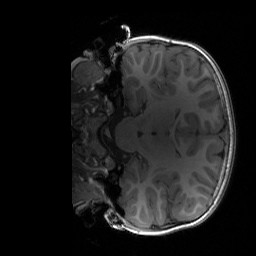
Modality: T1w
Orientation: coronal
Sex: male
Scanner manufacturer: siemens
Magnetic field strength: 3 T
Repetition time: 1.9 s
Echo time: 0.00243 s